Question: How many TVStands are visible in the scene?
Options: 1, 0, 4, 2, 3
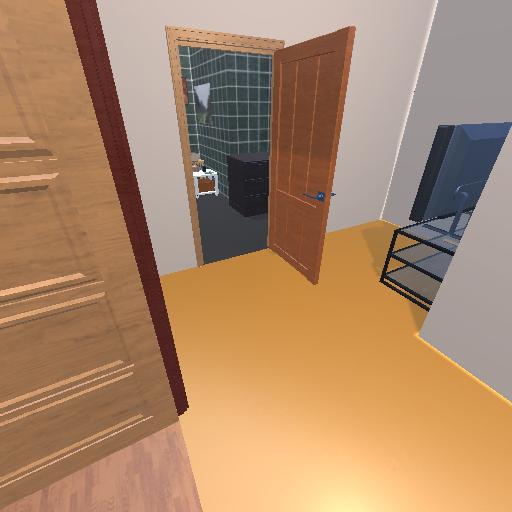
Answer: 1